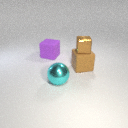
large brown rubber cube behind large cyan metal sphere